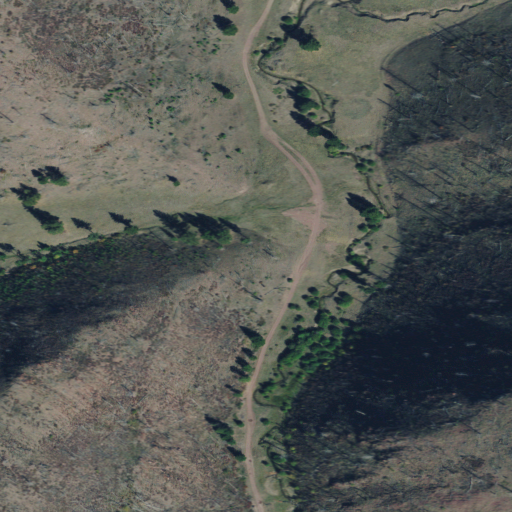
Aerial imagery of valley in Montana named Kilgallon Gulch containing shrub and evergreen forest